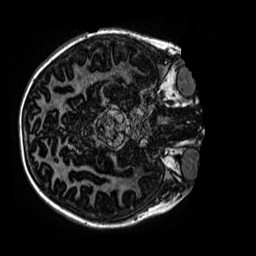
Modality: MP2RAGE
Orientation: axial
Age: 9
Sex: male
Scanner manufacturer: siemens
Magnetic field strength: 3 T
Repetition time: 4 s
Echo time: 0.00299 s